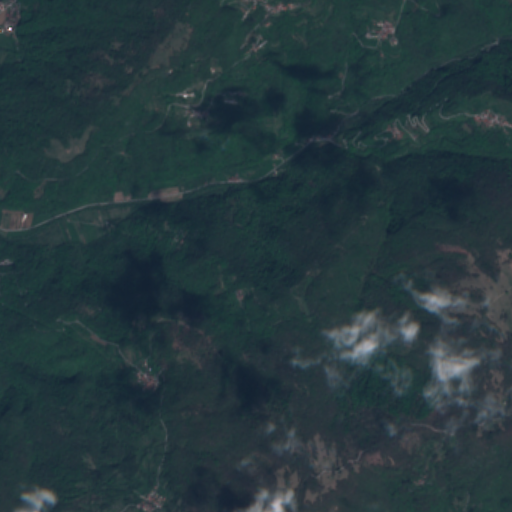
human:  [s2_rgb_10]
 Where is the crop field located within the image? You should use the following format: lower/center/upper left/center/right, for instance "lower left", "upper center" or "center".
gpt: The crop field is located in the upper center of the image.
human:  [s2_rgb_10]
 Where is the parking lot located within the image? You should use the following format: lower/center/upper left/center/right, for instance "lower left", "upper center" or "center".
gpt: The parking lot is located in the upper right of the image.
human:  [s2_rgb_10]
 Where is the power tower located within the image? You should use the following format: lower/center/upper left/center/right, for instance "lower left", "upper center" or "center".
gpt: The power tower is located in the center left of the image.
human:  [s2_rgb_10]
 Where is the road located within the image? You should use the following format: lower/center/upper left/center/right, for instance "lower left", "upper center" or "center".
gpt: There is no road in the image.